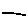
Label: line